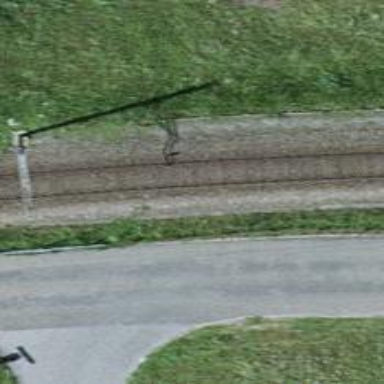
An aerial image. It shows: Single railway track with electrification through contact line.